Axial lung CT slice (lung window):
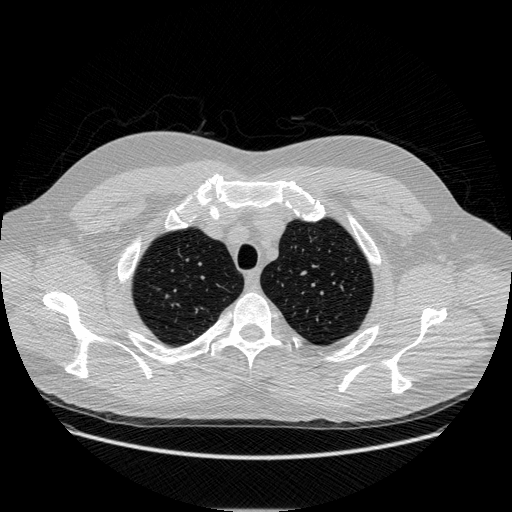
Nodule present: no